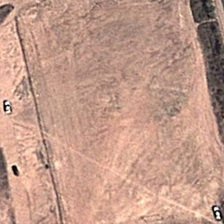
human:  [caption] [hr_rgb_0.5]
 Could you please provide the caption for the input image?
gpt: several cars are in a piece of bareland .

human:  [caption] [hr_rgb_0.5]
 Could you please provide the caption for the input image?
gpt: several cars are in a piece of bareland .

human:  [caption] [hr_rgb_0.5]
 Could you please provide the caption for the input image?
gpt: several cars are in a piece of bareland .

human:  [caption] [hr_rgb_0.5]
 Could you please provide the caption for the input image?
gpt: several cars are in a piece of bareland .

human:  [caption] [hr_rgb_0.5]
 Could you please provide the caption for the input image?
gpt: several cars are in a piece of bareland .